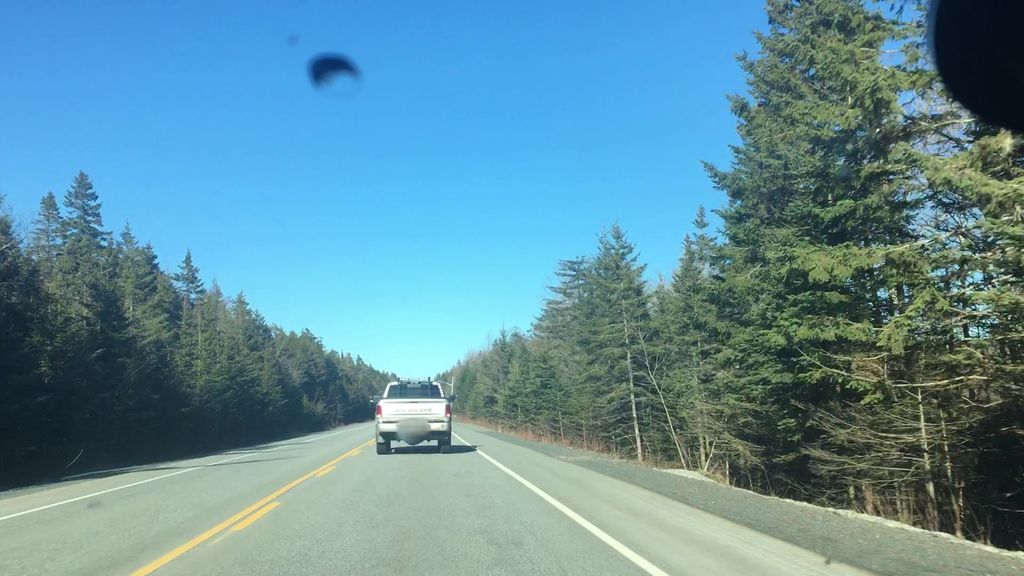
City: halifax